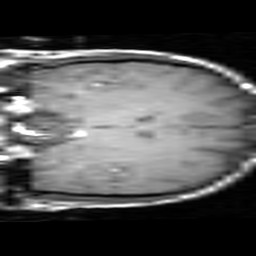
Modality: T1w
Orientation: coronal